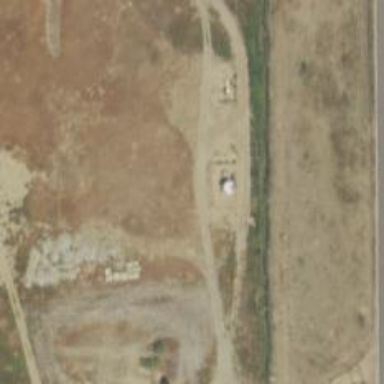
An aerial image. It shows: Storage tank that is man-made.